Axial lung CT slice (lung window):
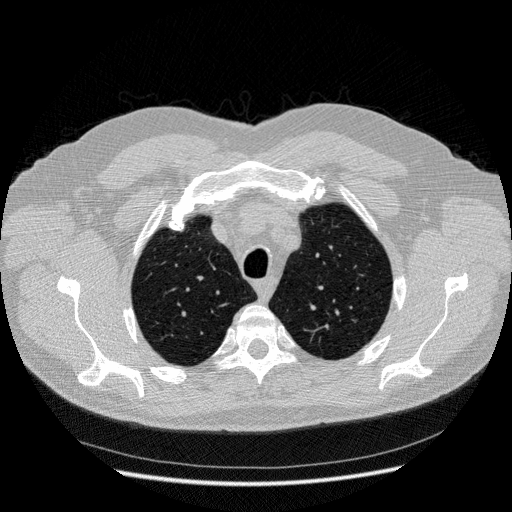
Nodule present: no